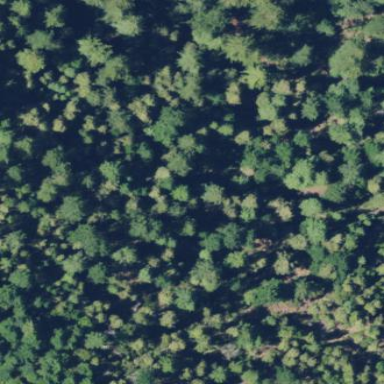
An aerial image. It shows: Forest area.